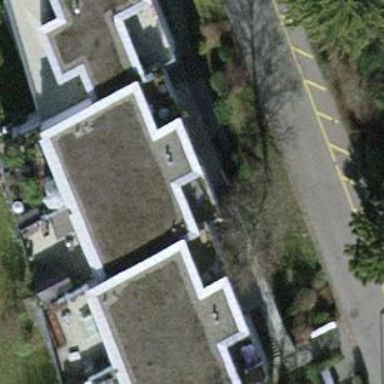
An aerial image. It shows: Modern apartment building with flat skillion roof.